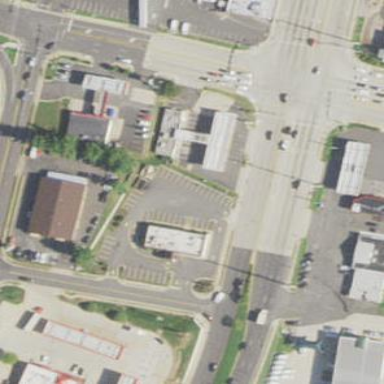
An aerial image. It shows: Retail area.